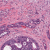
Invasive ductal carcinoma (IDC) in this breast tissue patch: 1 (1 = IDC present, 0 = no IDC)